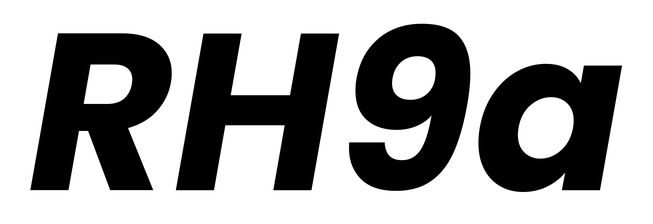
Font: Poppins-BoldItalic